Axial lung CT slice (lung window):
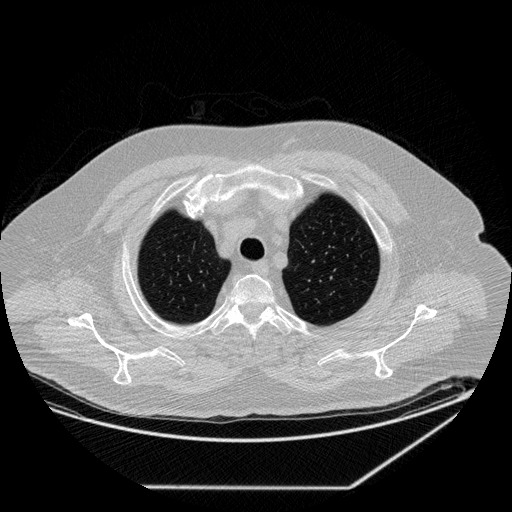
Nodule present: no